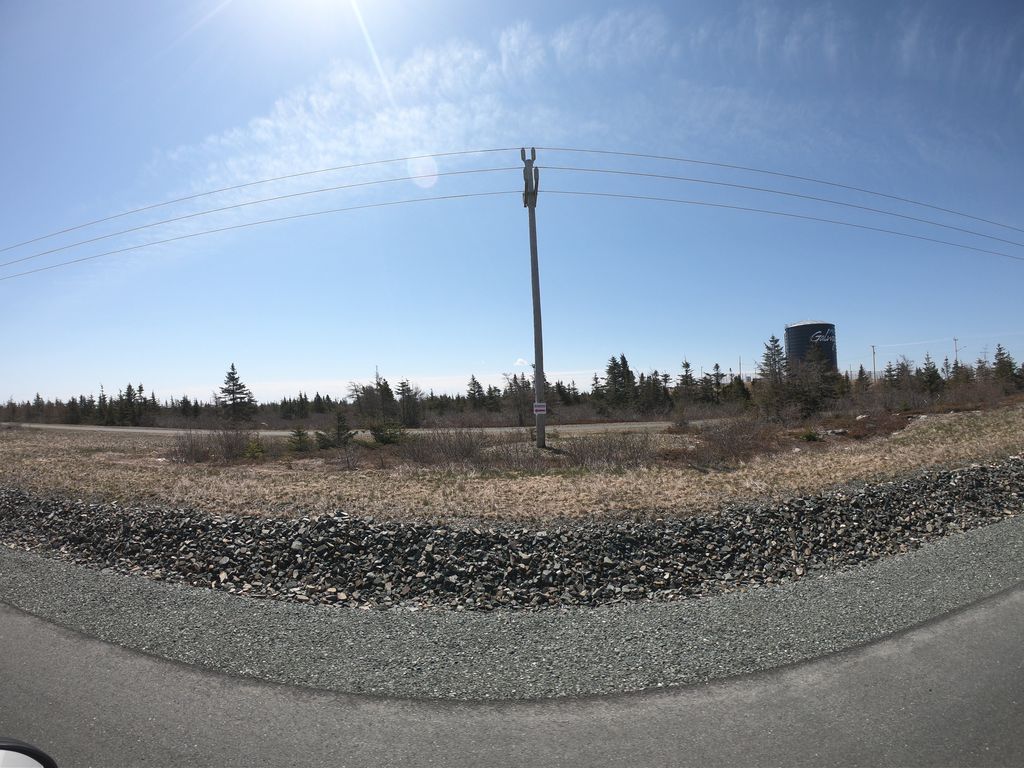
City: st_johns